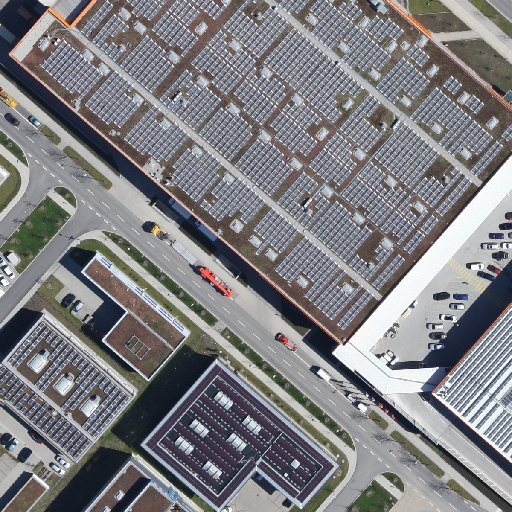
Referring expression: bikeway